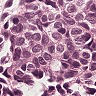
Metastatic tissue present: yes